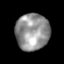
Tissue: skin
Cell type: T cells
Senescence score: 0.2714
Nuclear area (px): 1206
Mean DAPI intensity: 147.759